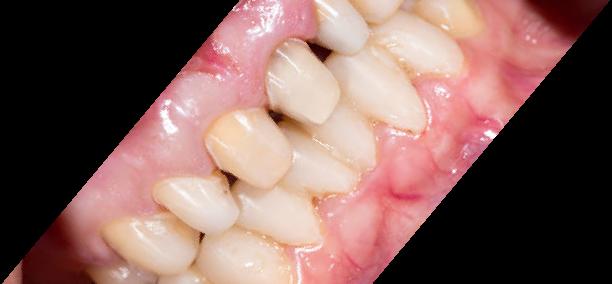
Condition: Gingivitis